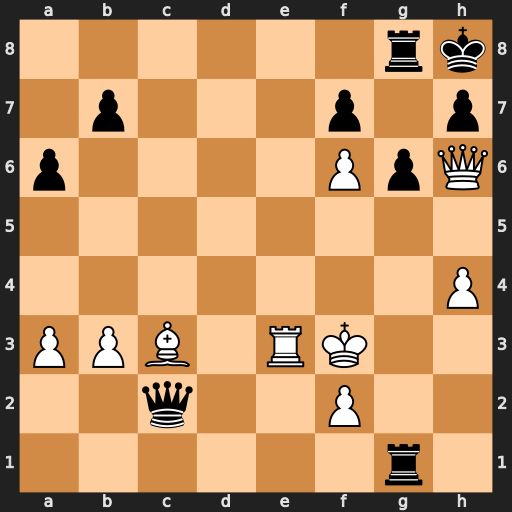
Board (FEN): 6rk/1p3p1p/p4PpQ/8/7P/PPB1RK2/2q2P2/6r1
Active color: w
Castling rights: -
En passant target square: -
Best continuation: Qg7+ Rxg7 fxg7+ Kg8 Re8#